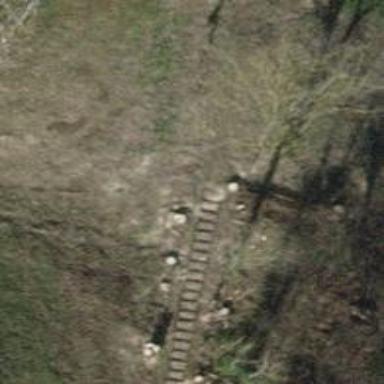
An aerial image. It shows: Unpaved path.